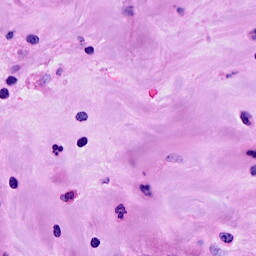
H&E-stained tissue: Breast